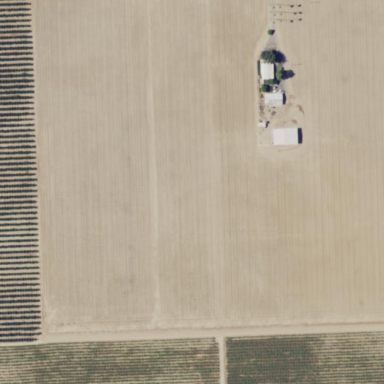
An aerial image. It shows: Vineyard where grapes are grown.